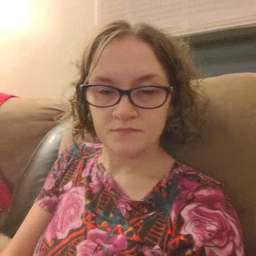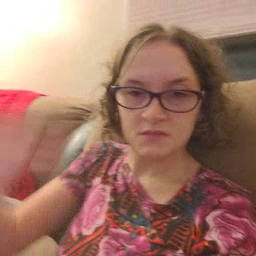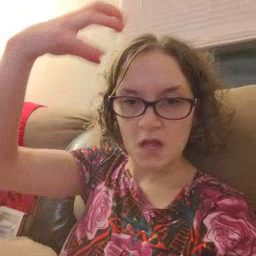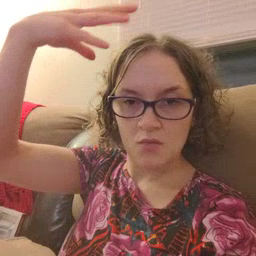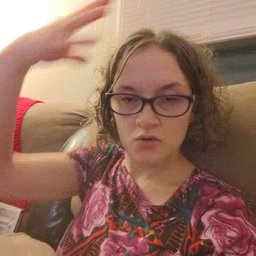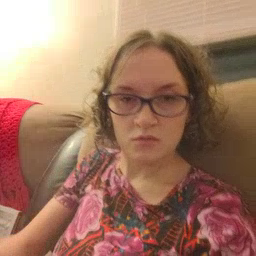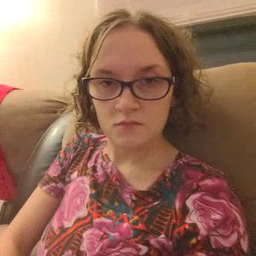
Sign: shower